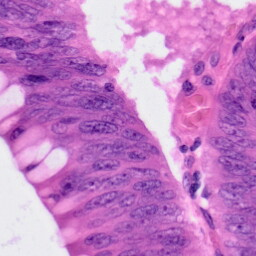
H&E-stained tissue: Colon